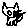
Label: cat